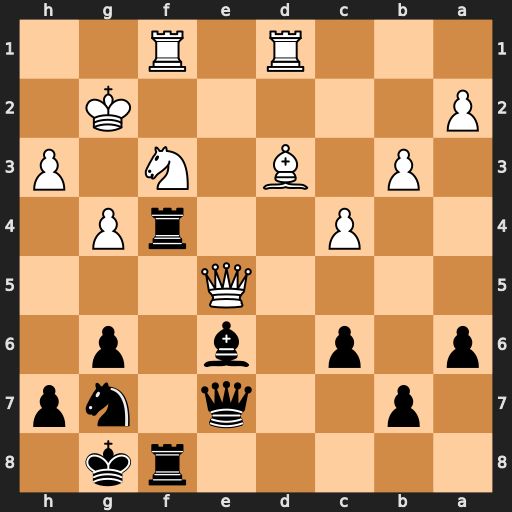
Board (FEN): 5rk1/1p2q1np/p1p1b1p1/4Q3/2P2rP1/1P1B1N1P/P5K1/3R1R2
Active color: b
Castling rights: -
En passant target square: -
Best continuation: Rxf3 Rxf3 Rxf3